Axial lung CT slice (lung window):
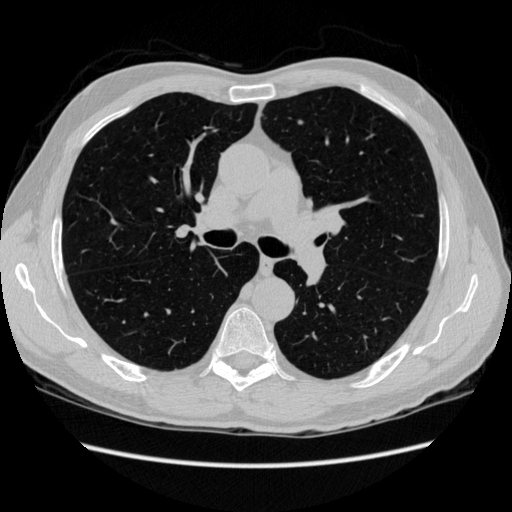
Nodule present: no